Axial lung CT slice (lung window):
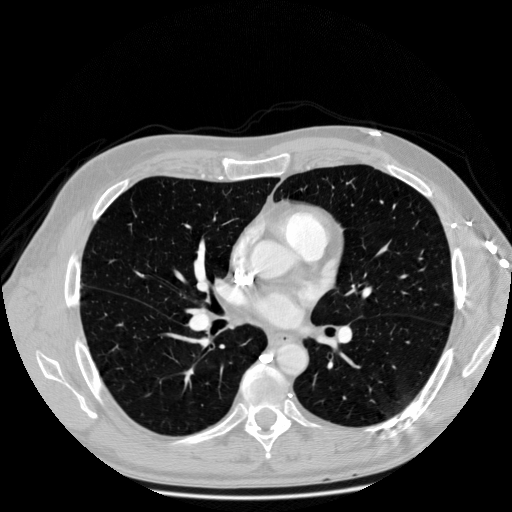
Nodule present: no